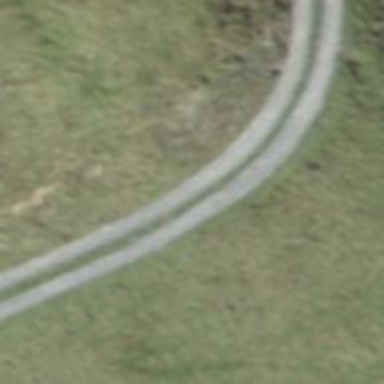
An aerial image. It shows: Track with grade 3 surface.